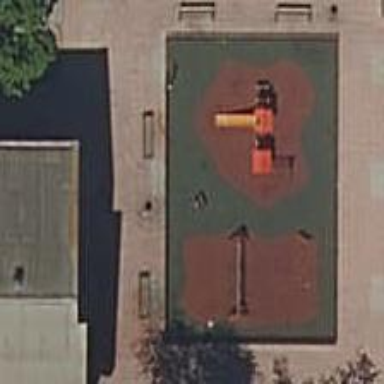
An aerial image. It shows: Playground area for leisure activities on the land.